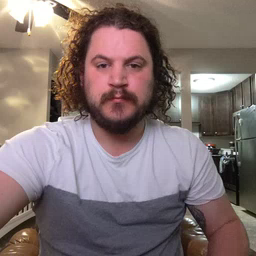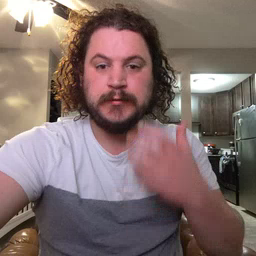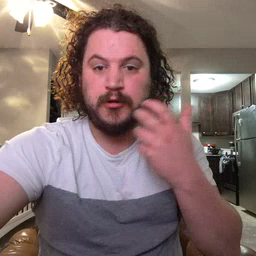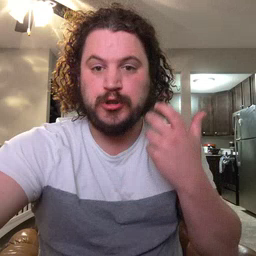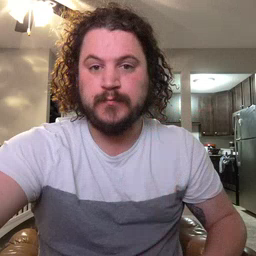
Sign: tiger